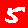
Digit: 5